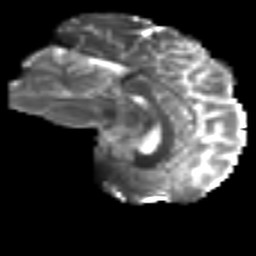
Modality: T2w
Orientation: sagittal
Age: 25
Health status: ill
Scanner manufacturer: philips
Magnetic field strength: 3 T
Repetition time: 9 s
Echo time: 0.127 s